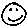
Label: smiley face